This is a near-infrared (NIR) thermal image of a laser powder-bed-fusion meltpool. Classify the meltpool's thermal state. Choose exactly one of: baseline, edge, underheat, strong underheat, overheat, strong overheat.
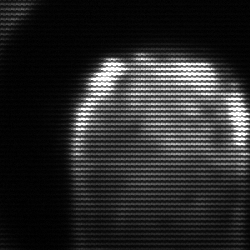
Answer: edge